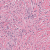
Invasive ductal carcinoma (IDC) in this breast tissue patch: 1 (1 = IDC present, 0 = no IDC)